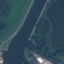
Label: River